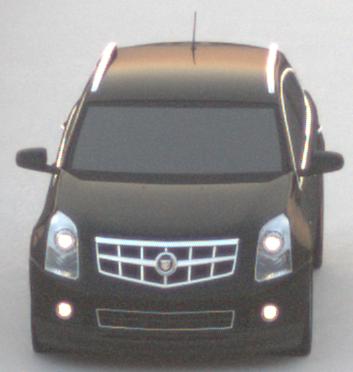
Make: Cadillac
Model: SRX 3.0 V6
Detailed model: SRX (II)
Model produced from: 2010/12
Model produced until: 2012/01
Doors: 5
Color: black
Road condition: dry road
Daytime: dawn
Contrast: low contrast